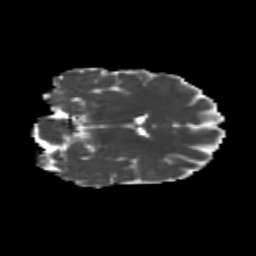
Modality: MD
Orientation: coronal
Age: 27
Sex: female
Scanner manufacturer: siemens
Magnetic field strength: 3 T
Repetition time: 3.5 s
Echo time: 0.104 s